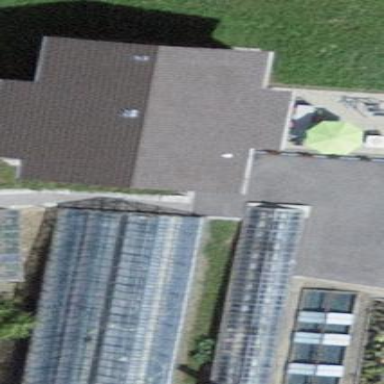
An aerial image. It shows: Greenhouse.